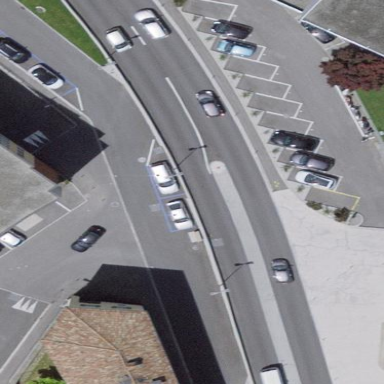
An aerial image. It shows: Parking area with asphalt surface.